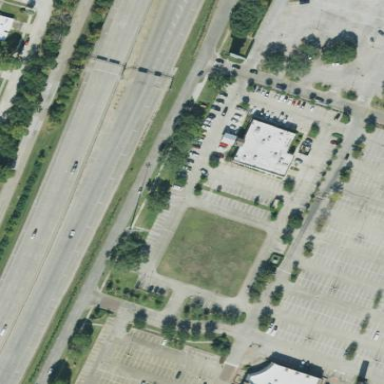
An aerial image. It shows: Street side parking area.